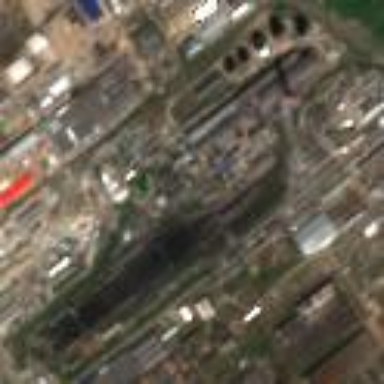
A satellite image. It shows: Power plant.